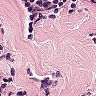
Metastatic tissue present: no